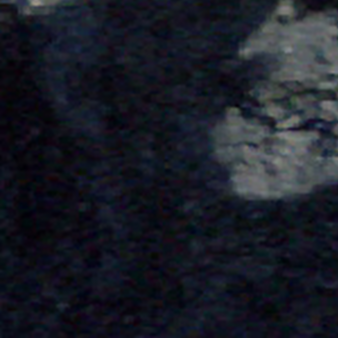
Label: other